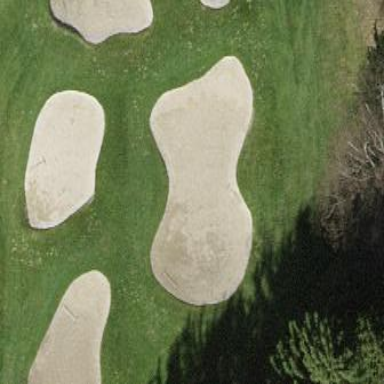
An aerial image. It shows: Sandy area is golf bunker.